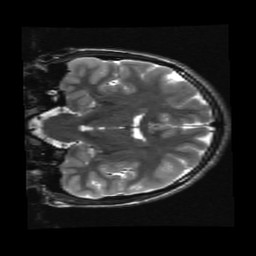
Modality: T2w
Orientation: coronal
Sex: male
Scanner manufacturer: ge
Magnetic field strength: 3 T
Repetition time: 5 s
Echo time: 0.1012 s